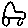
Label: car